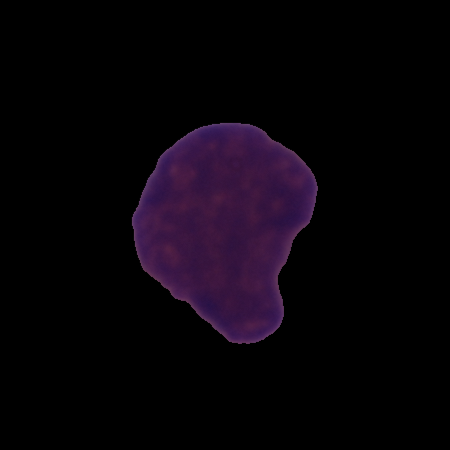
Label: cancer